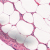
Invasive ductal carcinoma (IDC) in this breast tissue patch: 0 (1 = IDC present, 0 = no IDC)